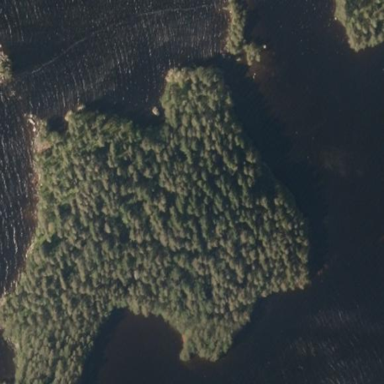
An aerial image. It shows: Island.